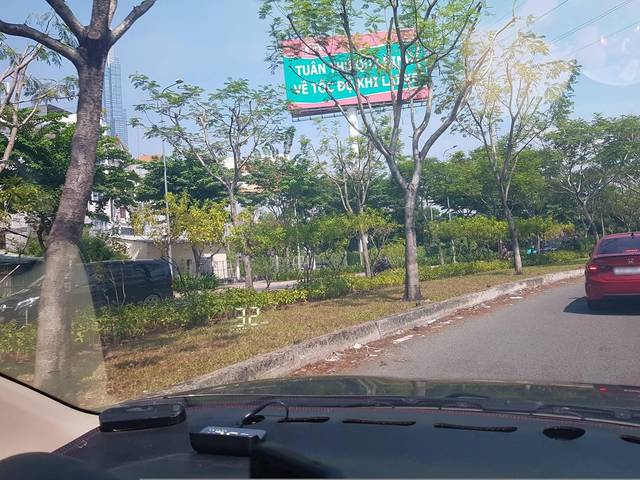
Region: Vietnam
Coordinates: 10.798, 106.73